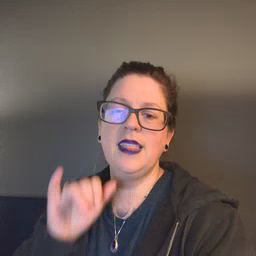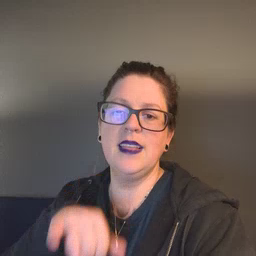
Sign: that